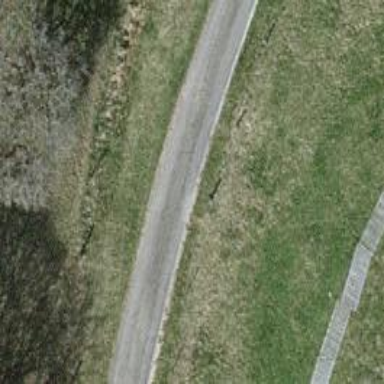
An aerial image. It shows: Asphalt track with grade1 surface.